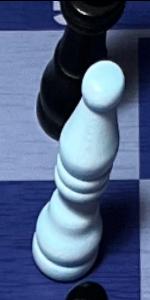
Label: Bishop_White